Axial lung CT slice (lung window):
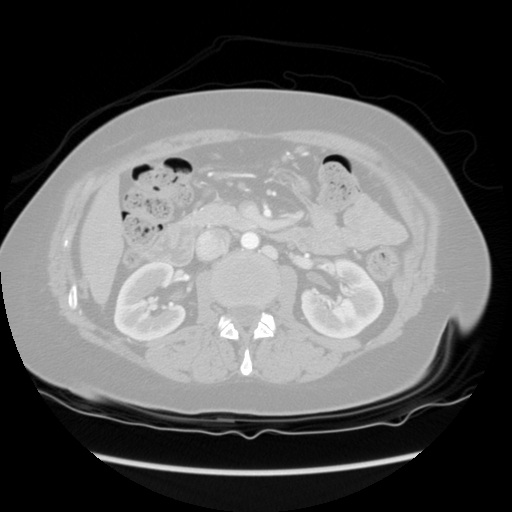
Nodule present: no